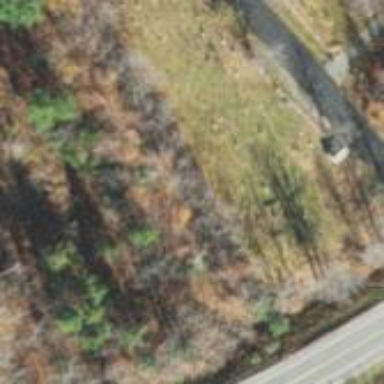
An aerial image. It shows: Cemetery.